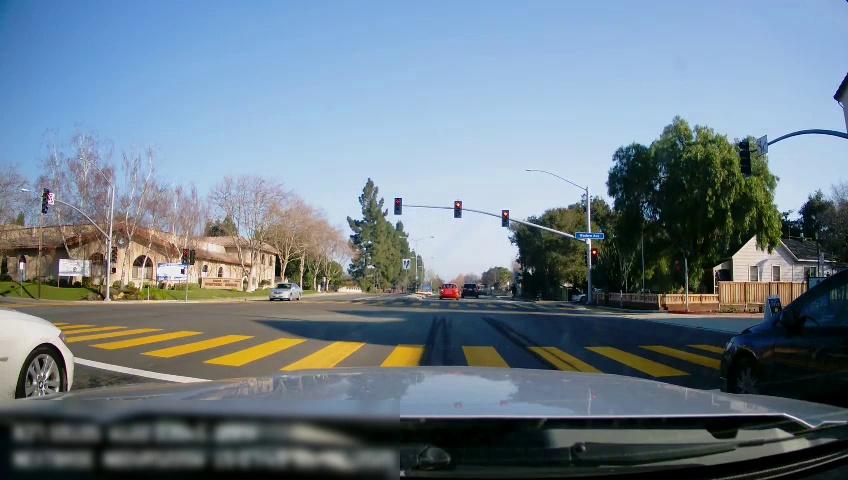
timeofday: Day
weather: Sunny
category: Drivable Space
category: Vehicles | Car
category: Vehicles | Car
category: Vehicles | Car
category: Vehicles | SUV
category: Vehicles | Car
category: Vehicles | Car
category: Traffic | Signs
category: Traffic | Signs
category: Traffic | Lights
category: Traffic | Lights
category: Traffic | Lights
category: Traffic | Lights
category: Traffic | Lights
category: Traffic | Lights
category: Traffic | Signs
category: Traffic | Lights